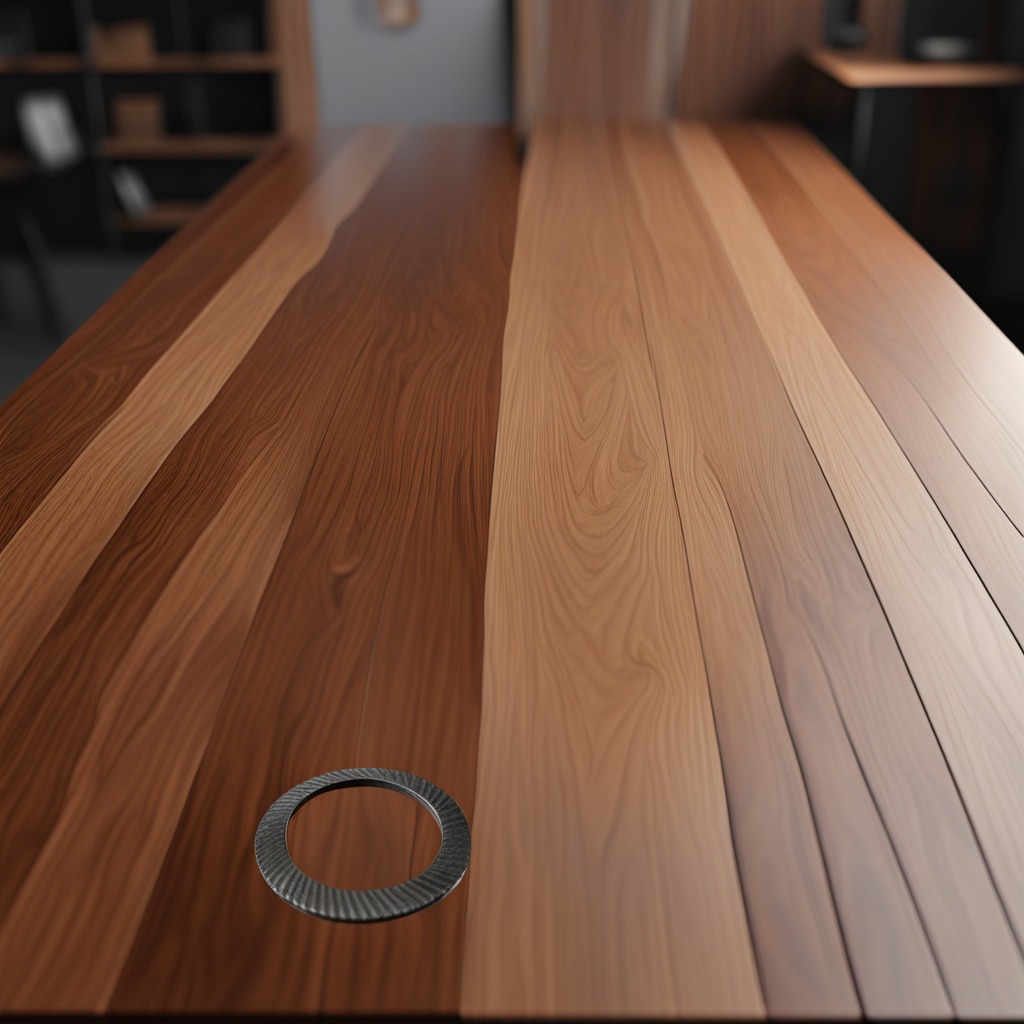
A flat metal washer is lying on the wooden table in a carpentry studio.